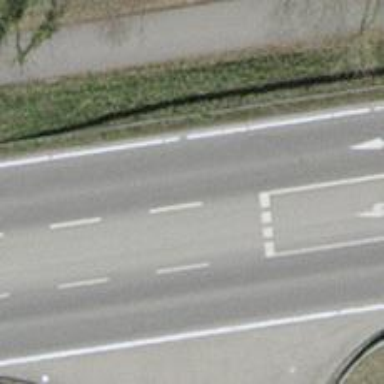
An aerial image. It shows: Primary highway.